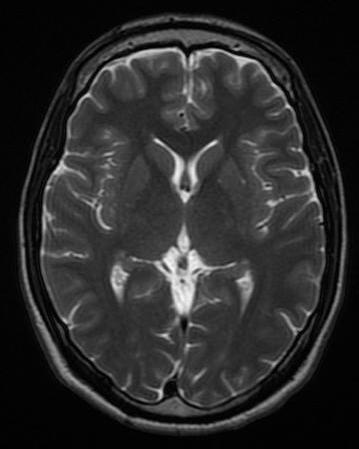
Label: notumor